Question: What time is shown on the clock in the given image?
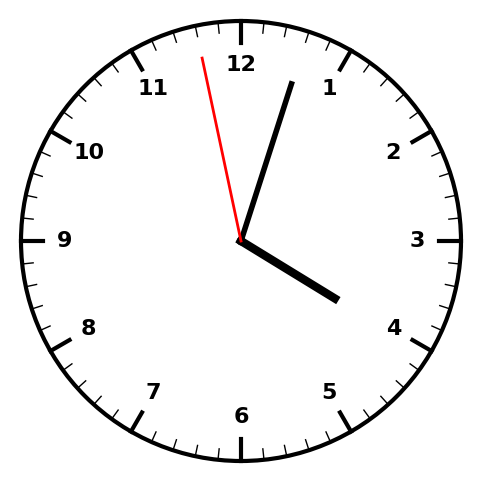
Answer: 04:02:58